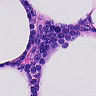
Metastatic tissue present: no